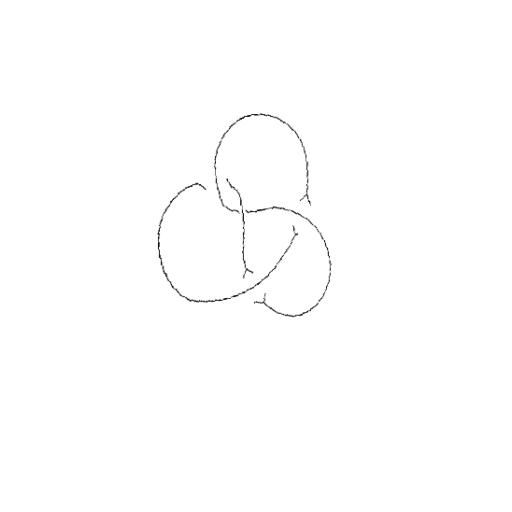
Crossing number: 4